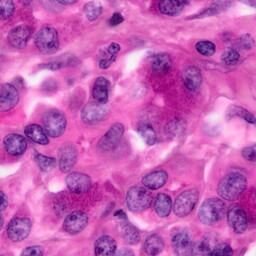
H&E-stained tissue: Pancreatic